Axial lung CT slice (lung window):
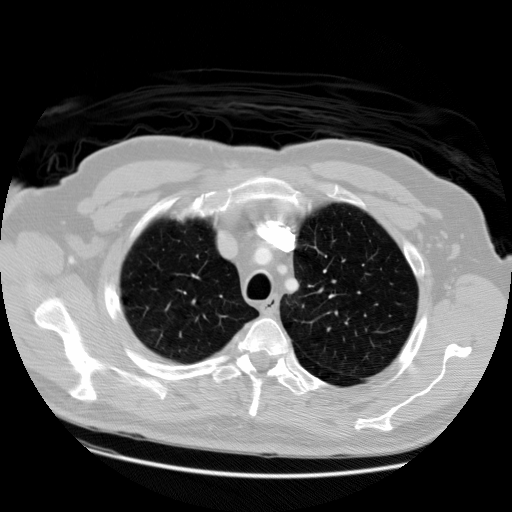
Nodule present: no